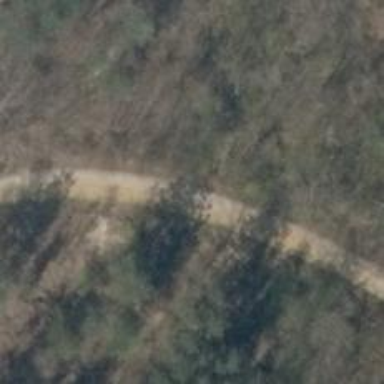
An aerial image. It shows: Track with grade 2 gravel surface.